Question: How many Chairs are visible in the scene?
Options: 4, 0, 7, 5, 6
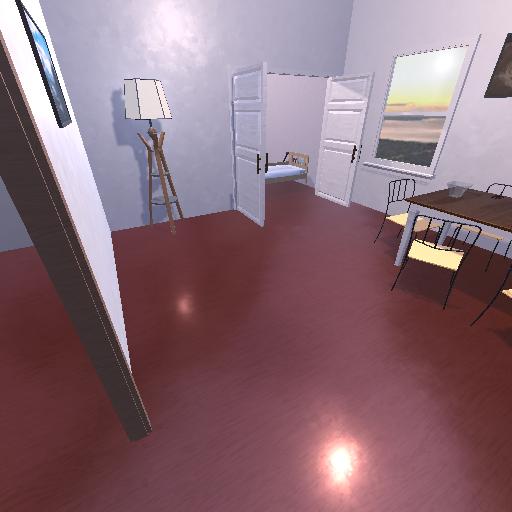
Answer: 4